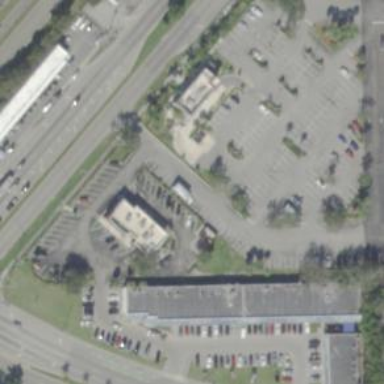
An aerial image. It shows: Street-side parking lot with asphalt surface.